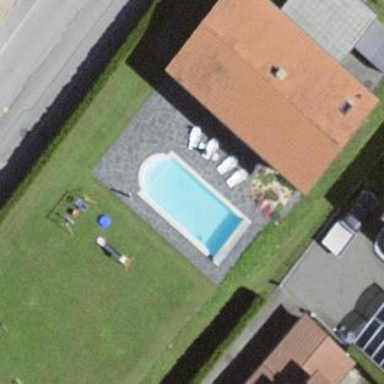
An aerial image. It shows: Swimming pool located in leisure land.